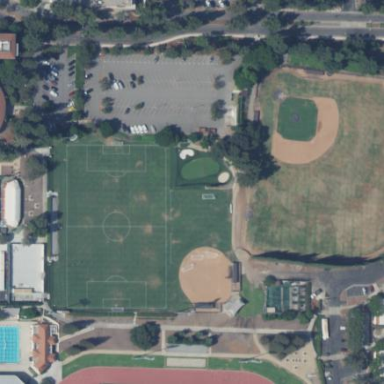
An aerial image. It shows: Softball pitch for leisure sports.